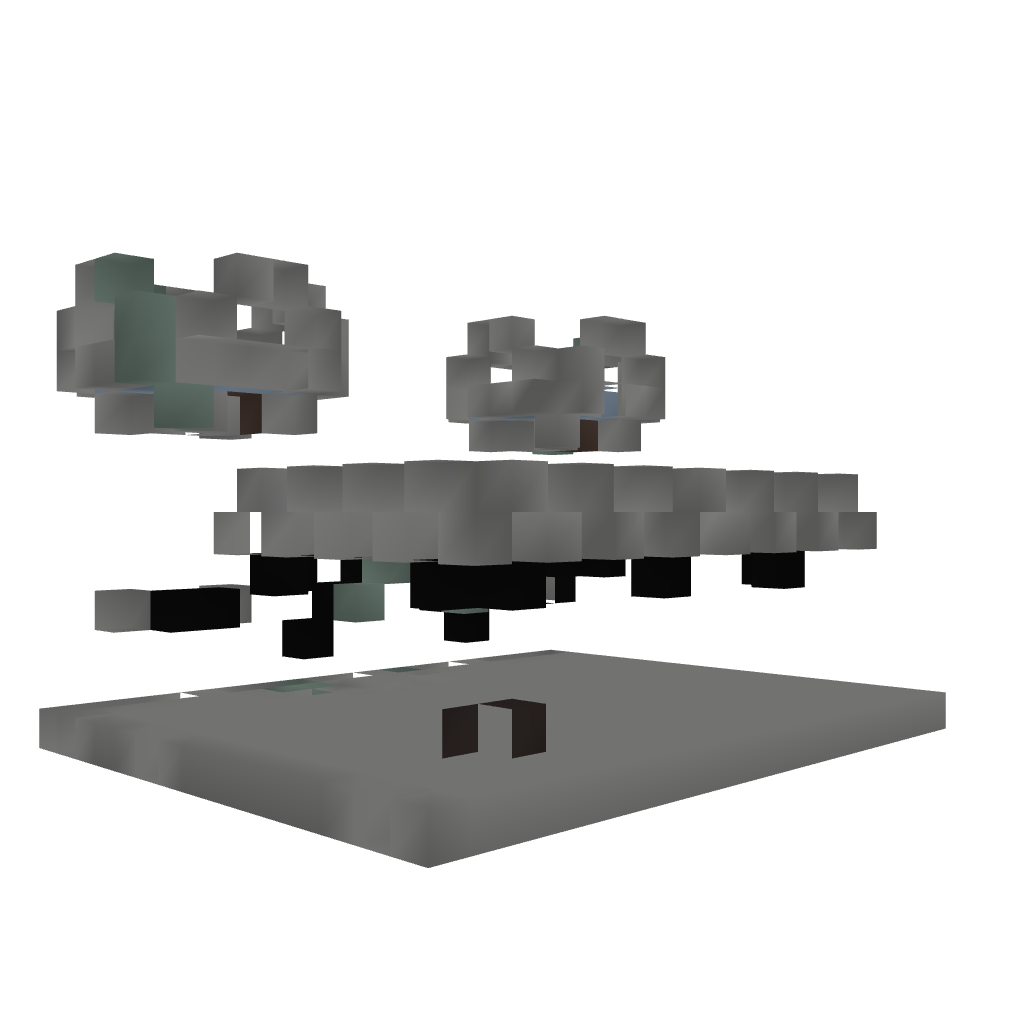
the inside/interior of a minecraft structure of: A small castle